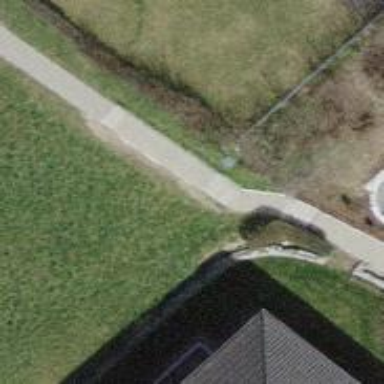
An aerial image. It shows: Road with steps.